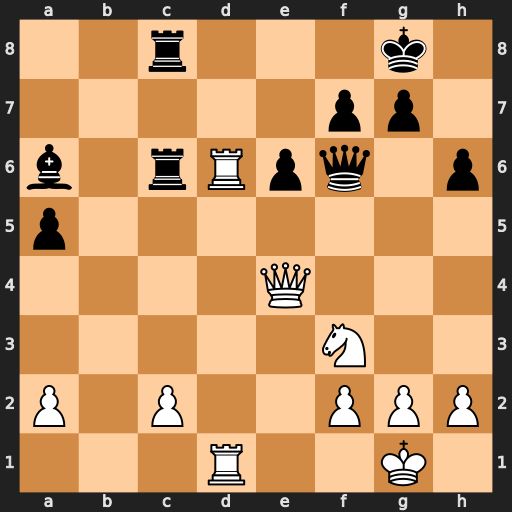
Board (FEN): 2r3k1/5pp1/b1rRpq1p/p7/4Q3/5N2/P1P2PPP/3R2K1
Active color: w
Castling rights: -
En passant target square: -
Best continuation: Rxc6 Rxc6 Qxc6